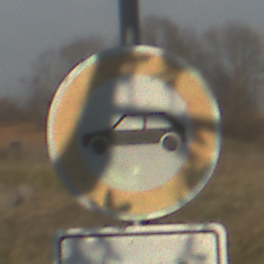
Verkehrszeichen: VerbotPersonenkraftwagen
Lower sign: ZeitangabenMitBeschraenkungAufWochentage8
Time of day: MorningAfternoon
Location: Outdoor (Nature)
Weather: Clear
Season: NotSpecified
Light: Natural